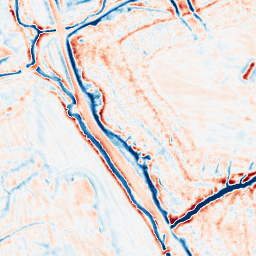
Category: edge_preserving
Decomposition family: bilateral
Decomposition parameters: d: 15
sigma_color: 75
sigma_space: 25
Upsampling method: sinc_blackman
Upsampling parameters: scale: 2
kernel_size: 8
Upsampling scale: 2